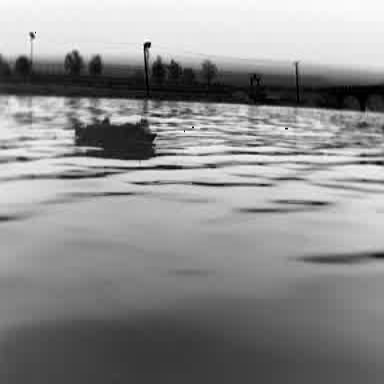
There is a container_ship in the infrared image.